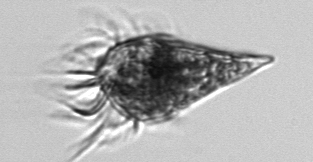
Label: Strombidium_wulffi